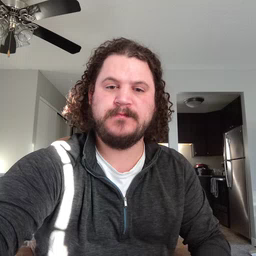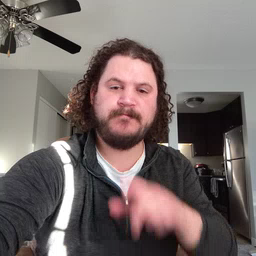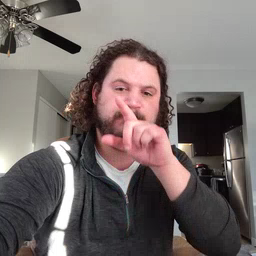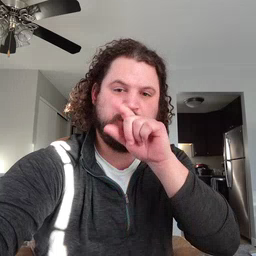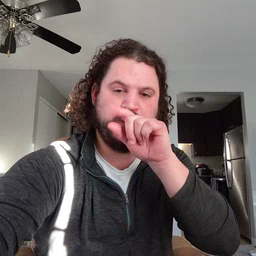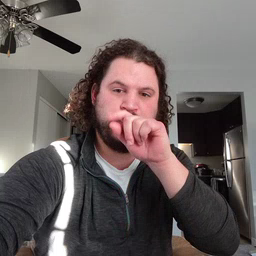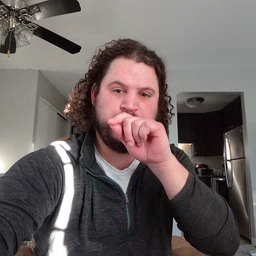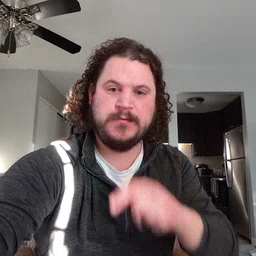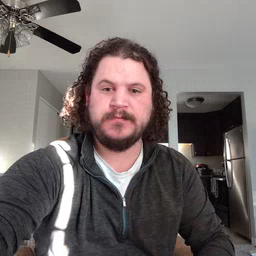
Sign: bird